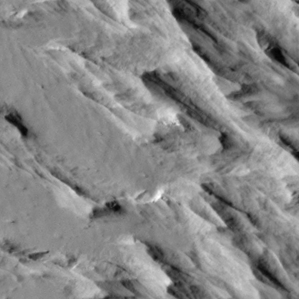
Label: non_frost